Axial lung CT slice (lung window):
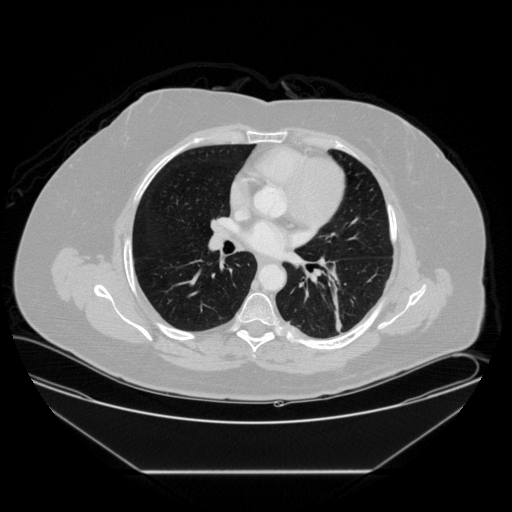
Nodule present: no